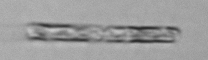
Label: Dactyliosolen_fragilissimus